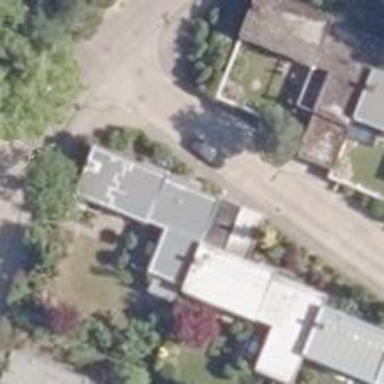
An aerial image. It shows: Flat-roofed house.